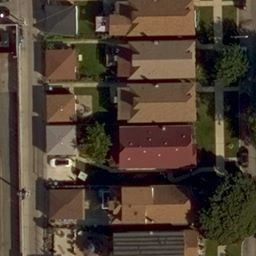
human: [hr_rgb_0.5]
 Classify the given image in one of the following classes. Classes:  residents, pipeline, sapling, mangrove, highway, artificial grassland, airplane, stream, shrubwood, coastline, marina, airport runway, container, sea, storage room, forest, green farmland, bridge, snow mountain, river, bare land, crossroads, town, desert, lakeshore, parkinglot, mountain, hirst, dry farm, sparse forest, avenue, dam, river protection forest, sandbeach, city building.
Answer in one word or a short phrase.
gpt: residents